Question: I'm building rails application and I use 'form_for' to render the form. Everything works fine works fine except one text field has 'ActiveRecord_Associations_CollectionProxy' inside the text which I'm not sure where it's coming from.
Here's my form
'''
<%= form_for(@video, html: { class: "directUpload" }, multipart: true) do |f| %>
<% if @video.errors.any? %>
<div id="error_explanation">
<h2><%= pluralize(@video.errors.count, "error") %> prohibited this user from being saved:</h2>
<ul>
<% @video.errors.full_messages.each do |message| %>
<li><%= message %></li>
<% end %>
</ul>
</div>
<% end %>
<div class="field">
<%= f.label :title %><br>
<%= f.text_field :title %>
</div>
<div class="field">
<%= f.label :path %><br>
<%= f.file_field :path%>
</div>
<div class="field">
<%= f.label :tags %><br>
<%= f.text_field :tags %>
</div>
<div class="actions">
<%= f.submit %>
</div>
<% end %>
'''
And here's my 'Video' model
'''
class Video < ActiveRecord::Base
belongs_to :user
has_many :video_tags
has_many :tags, through: :video_tags
end
'''
Here's the screenshot
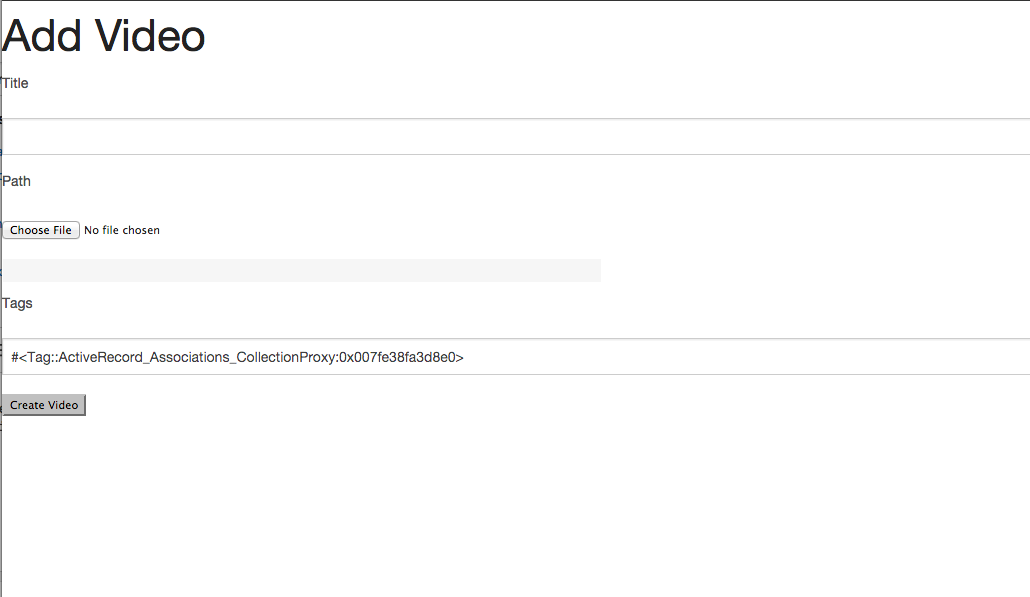
Answer: You have multiple tags that you want show in form. Your controller could serve all tags for form where you could show them with <URL> for example.